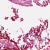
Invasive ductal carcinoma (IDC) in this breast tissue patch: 0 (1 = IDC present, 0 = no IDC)